Question: trying to deal with a minor issue here: I want to make my eclipse as distraction free as possible. So far I'm satisfied, except for one thing that I've not been able to figure out how to change:

the white vertical bars are ... annoying. How can I change their color?
Please note that the left ruler is not the code folding bar (which is on the right side of the line numbers), but the so called "vertical ruler" which shows line annotations (eg errors and stuff), to be found in Preferences > General > Editors > Text Editors > Annotations. This bar can not be deactivated (which I don"t want because i find it useful), I just want its color changed. Don't know what the right ruler is though.
not a duplicate of <URL>
edit: but indeed a (partial) duplicate of <URL> did not change the color of the bar.
Thank you
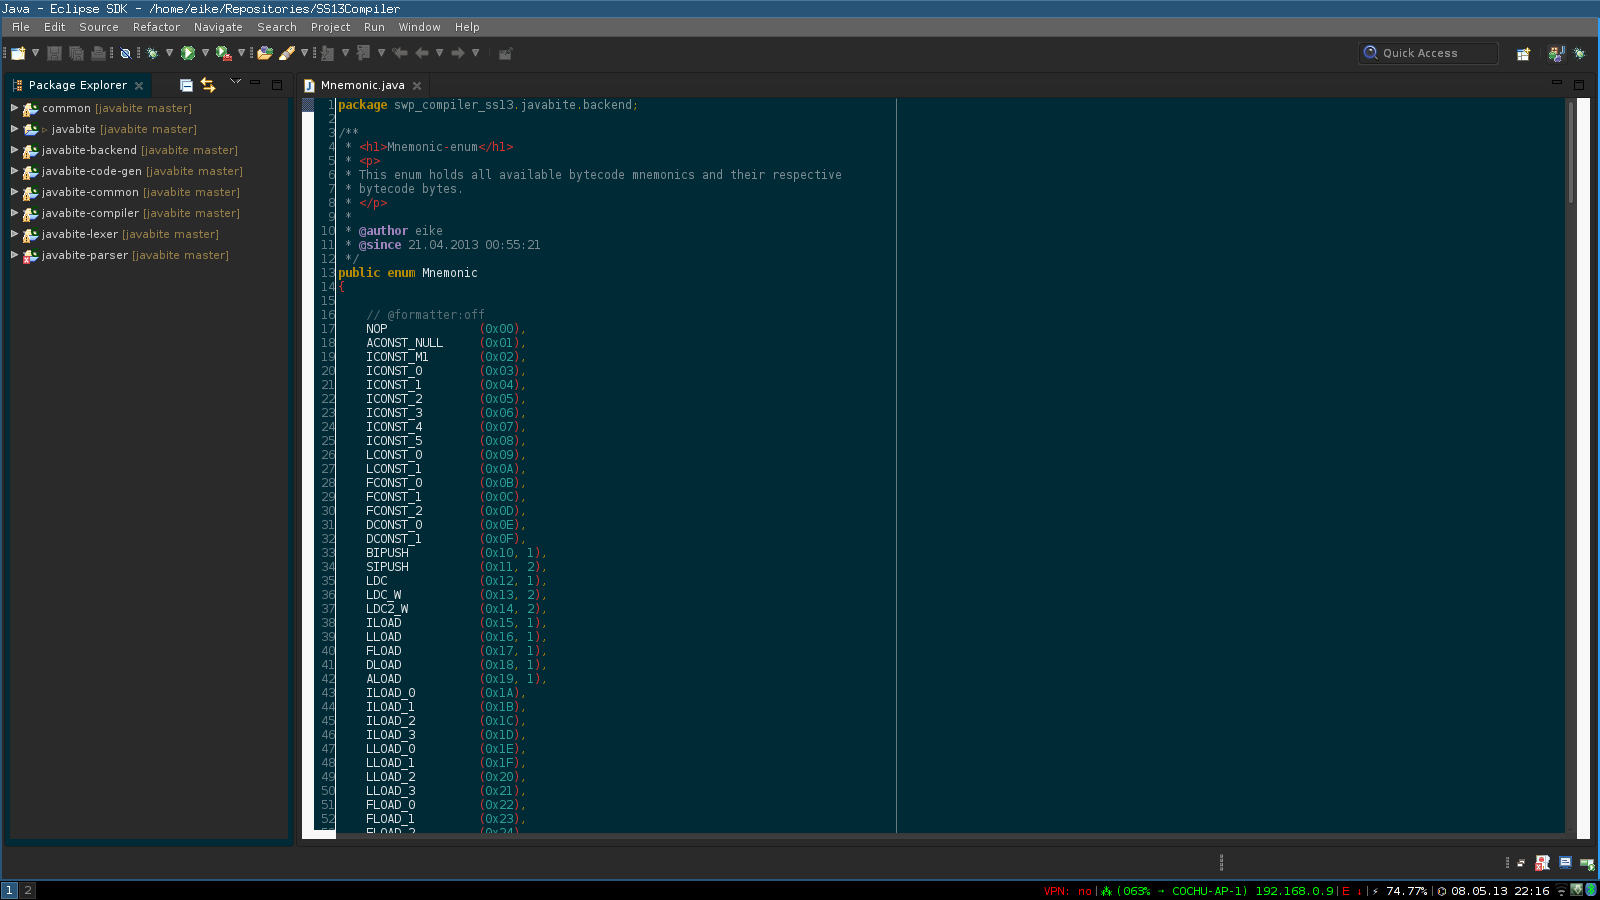
Answer: Found it myself, sharing it for others who want to customize their bar color:
'''
#org-eclipse-e4-ui-compatibility-editor * { background-color: #002b36; }
'''
change the hex value to anything you like. This css snippet has to be added to eclipse in some way (I did it with eclipse Chrome Theme <URL>
FYI: I found the css id with the "css spy" from the eclipse tooling collection (<URL>
result: